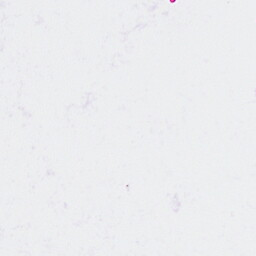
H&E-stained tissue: Breast